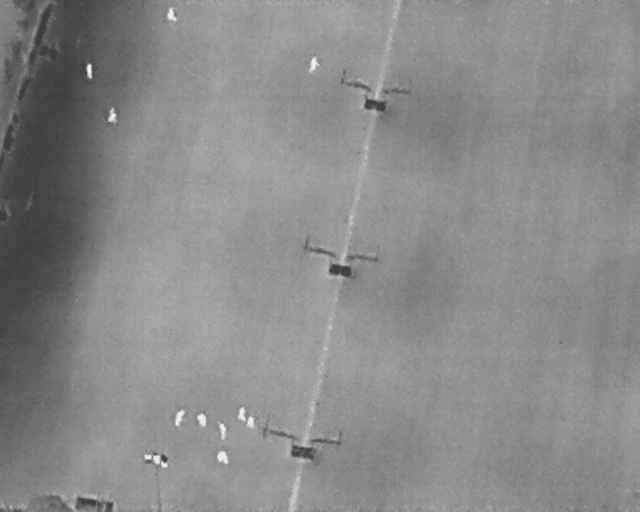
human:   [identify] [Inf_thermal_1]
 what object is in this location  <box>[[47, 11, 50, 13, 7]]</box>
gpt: <ref>1 medium person at the top</ref>

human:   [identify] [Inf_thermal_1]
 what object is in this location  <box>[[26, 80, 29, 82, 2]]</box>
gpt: <ref>1 medium person at the bottom left</ref>